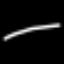
Label: line